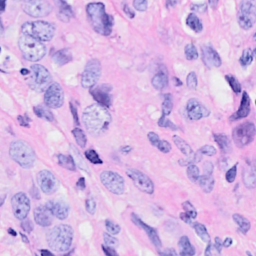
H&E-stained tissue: Breast